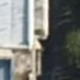
Vehicle type: Car